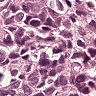
Metastatic tissue present: yes